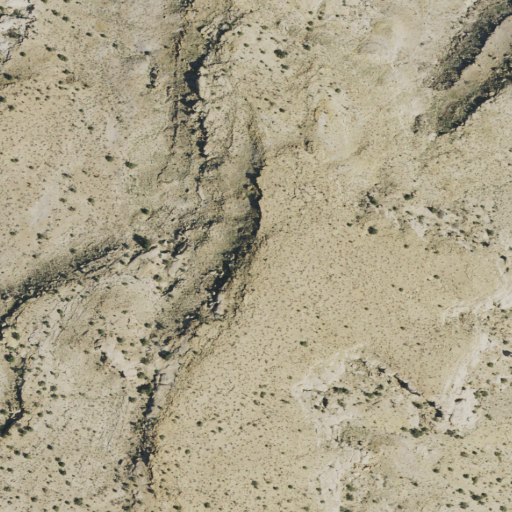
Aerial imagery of mountain in Utah named Thompson Mesa containing only shrub